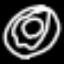
Label: donut